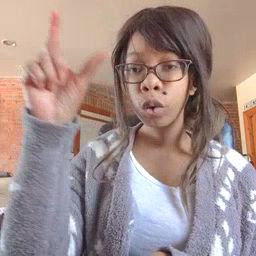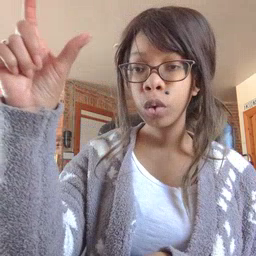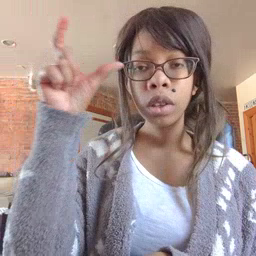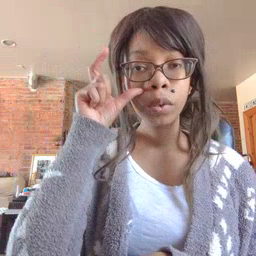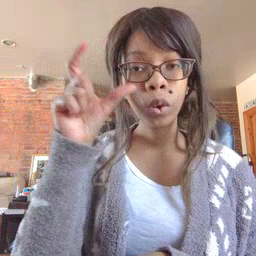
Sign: moon